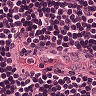
Metastatic tissue present: no